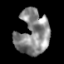
Tissue: skin
Cell type: Epithelial cells
Senescence score: 0.2854
Nuclear area (px): 1372
Mean DAPI intensity: 136.028